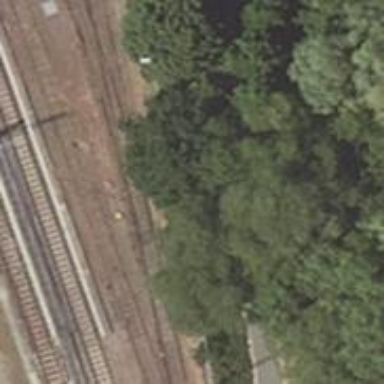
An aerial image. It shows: Railway switch.